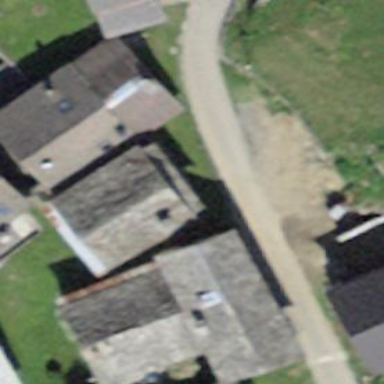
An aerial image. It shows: Simple and straightforward house.